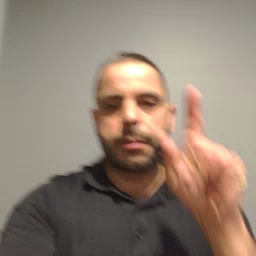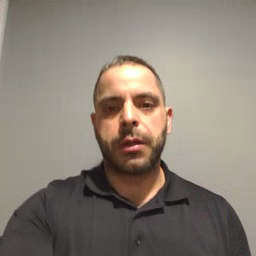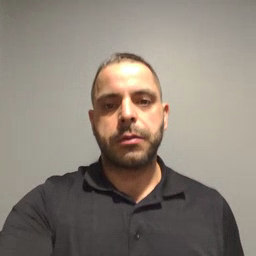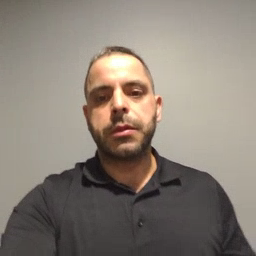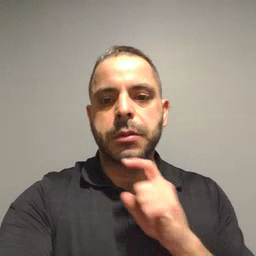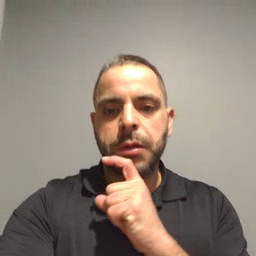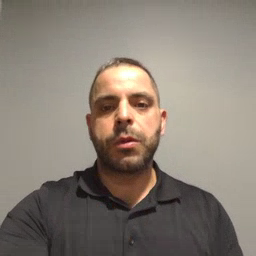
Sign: cereal